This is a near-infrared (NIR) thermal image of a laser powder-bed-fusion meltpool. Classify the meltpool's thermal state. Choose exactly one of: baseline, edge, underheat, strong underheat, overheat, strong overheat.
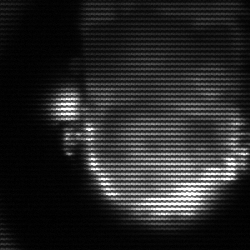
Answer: baseline